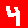
Digit: 4